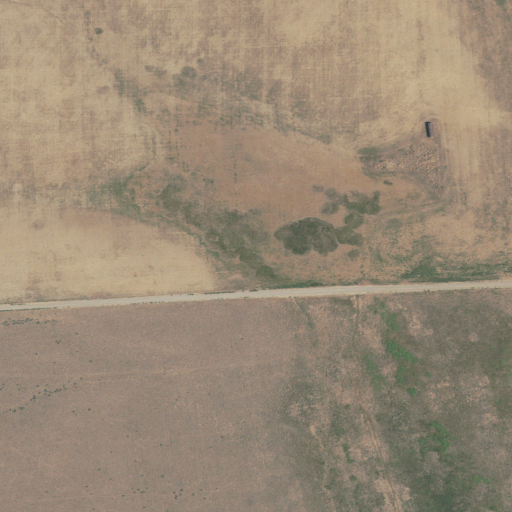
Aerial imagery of valley in Utah named Whites Valley containing cultivated crops and shrub